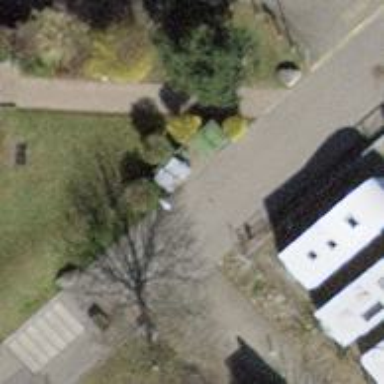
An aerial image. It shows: Bollard barrier.